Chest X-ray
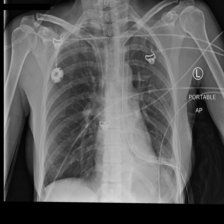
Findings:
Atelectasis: negative
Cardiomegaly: negative
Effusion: negative
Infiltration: negative
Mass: negative
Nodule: negative
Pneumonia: negative
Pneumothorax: negative
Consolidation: negative
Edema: negative
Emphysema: negative
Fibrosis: negative
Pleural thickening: negative
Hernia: negative